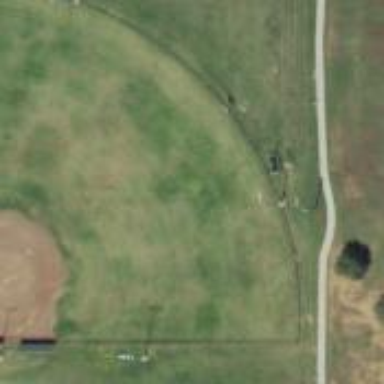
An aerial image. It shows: Baseball pitch for leisure land activities.